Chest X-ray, PA view. Patient: 49 years old, sex M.
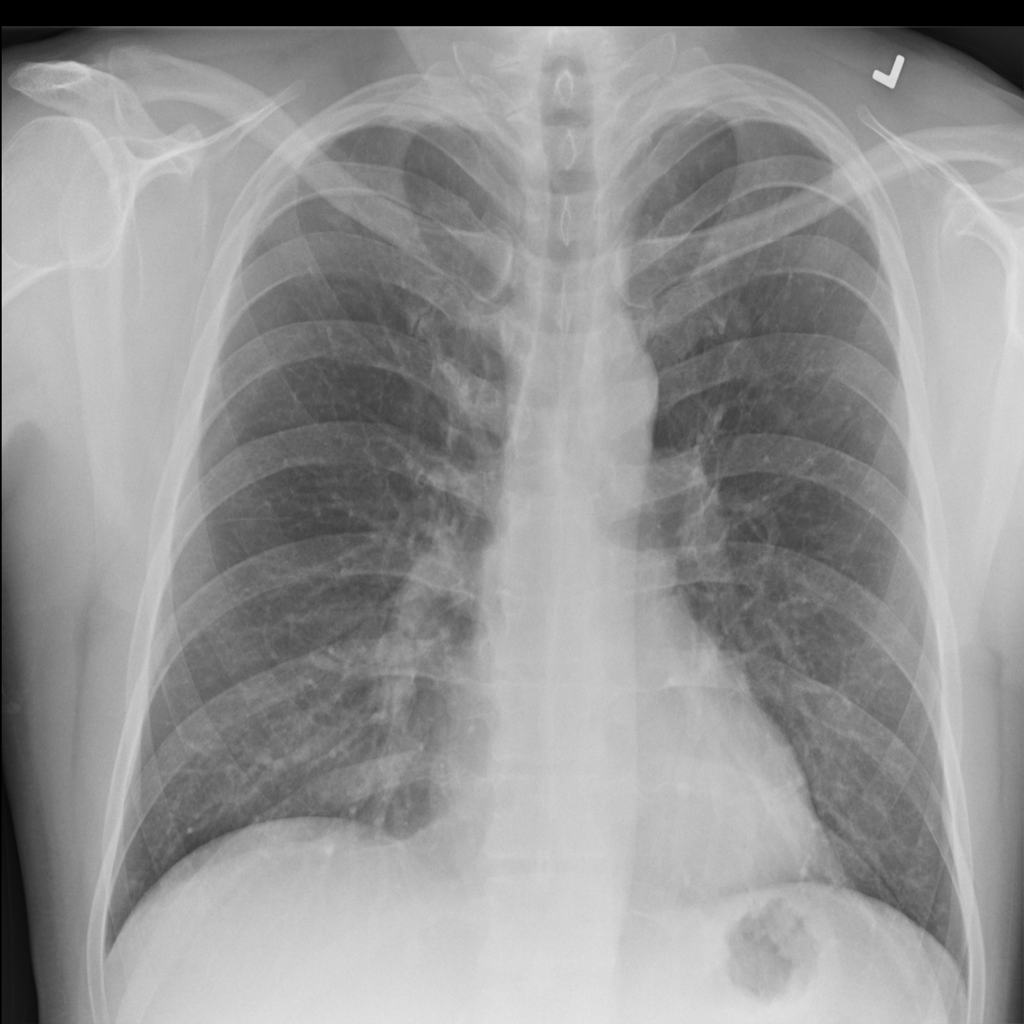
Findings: No Finding